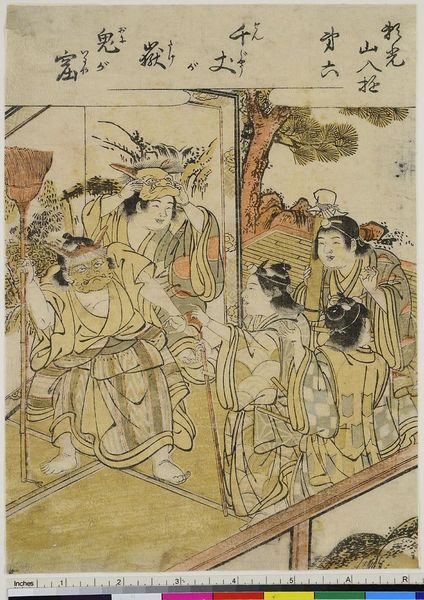
Titel: Die Dämonenhöhle auf dem Senjo-ga-dake, Blatt 6 aus der Serie: Kinder spielen den Helden Raiko
Künstler: Kitao Shigemasa
Standort: Hamburg
Institution: Museum für Kunst und Gewerbe Hamburg
Schlagwörter: holz, szene, fünf, personen, holzschnitt, japan, grafik, verkleidung, vergnügen, besen, spiel, maske, asien, druck, druckgraphik, druckgrafik, mäntel, nadelbaum, mythologie, zeit, spaß, farbholzschnitt, roben, sagen, heiterkeit, edo, maskierung, reproduktionen, druckerzeugnisse, kinderspiele, dämon, märchen